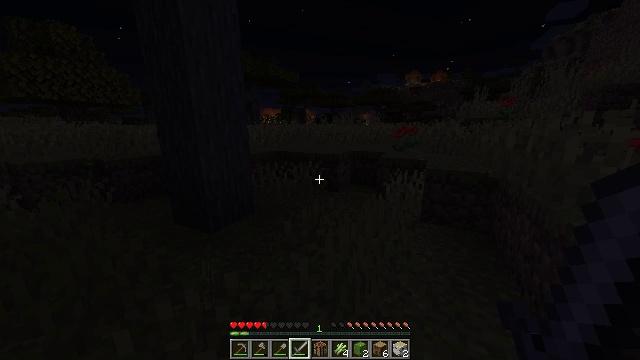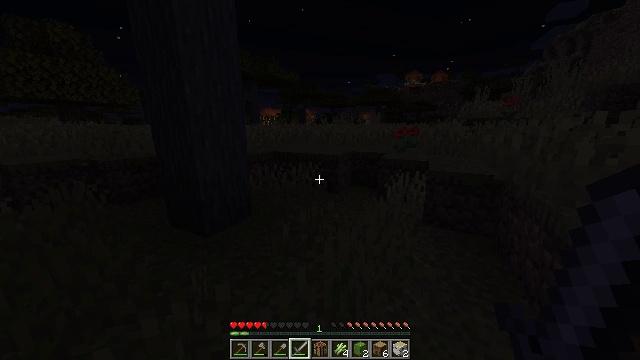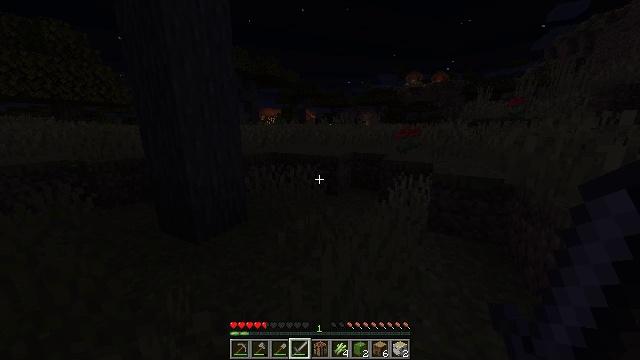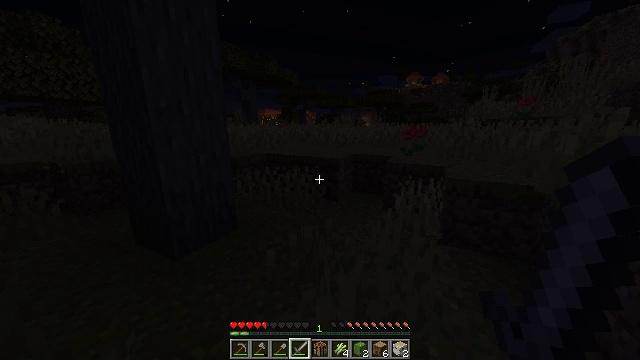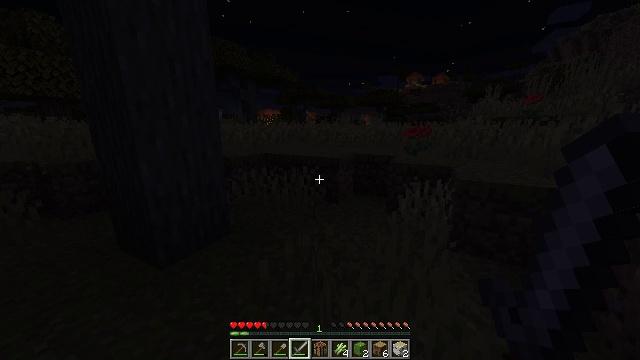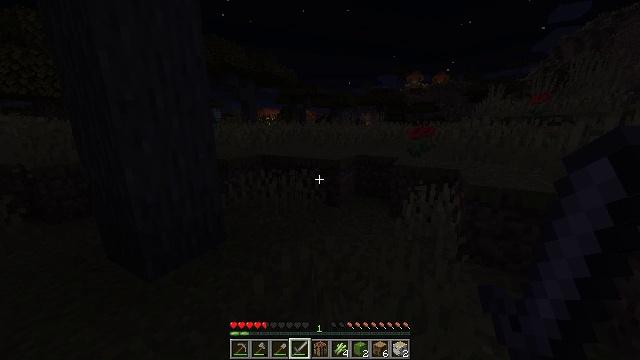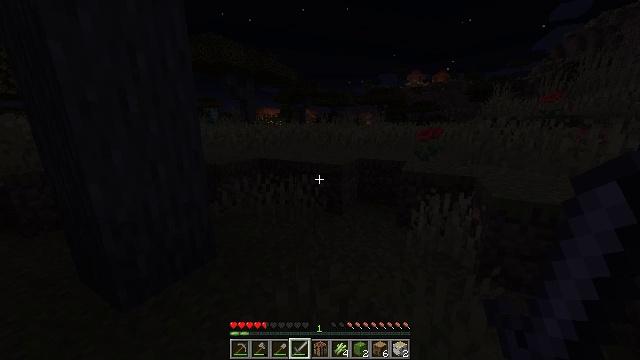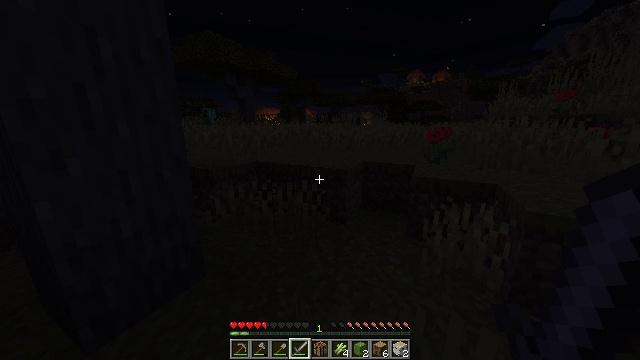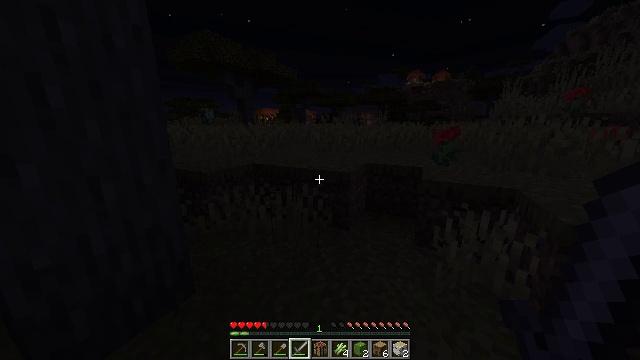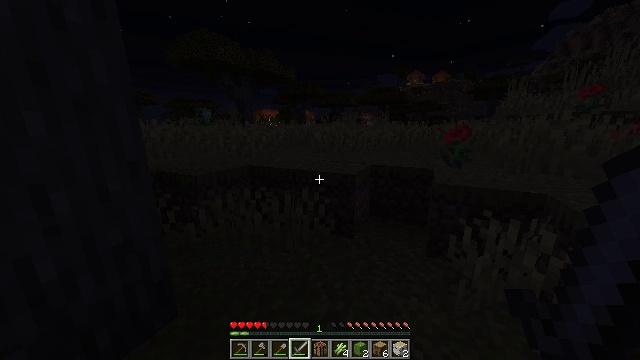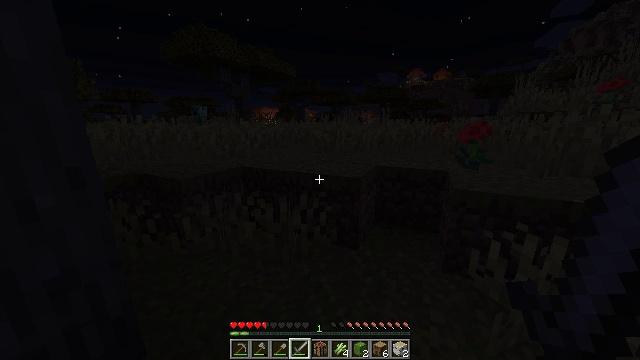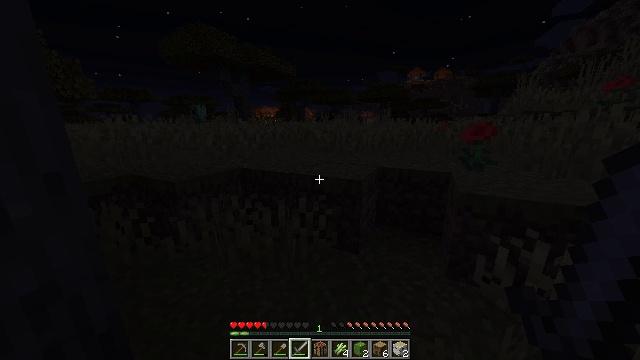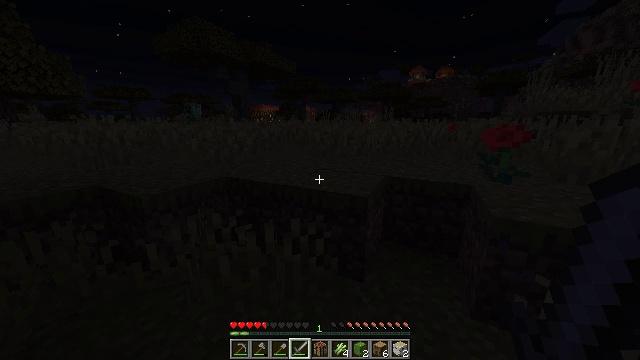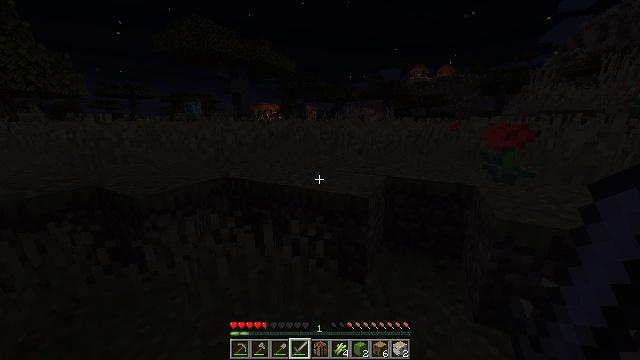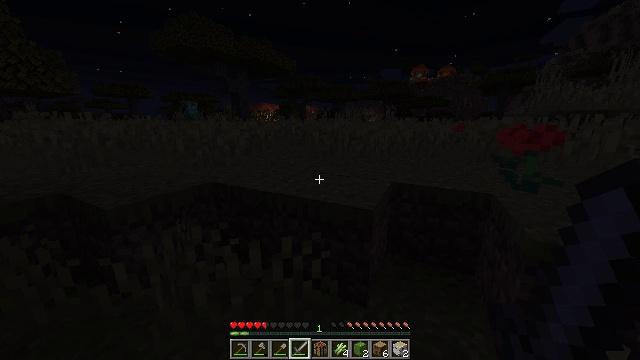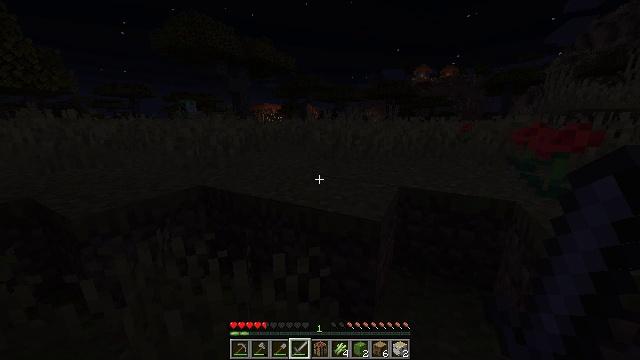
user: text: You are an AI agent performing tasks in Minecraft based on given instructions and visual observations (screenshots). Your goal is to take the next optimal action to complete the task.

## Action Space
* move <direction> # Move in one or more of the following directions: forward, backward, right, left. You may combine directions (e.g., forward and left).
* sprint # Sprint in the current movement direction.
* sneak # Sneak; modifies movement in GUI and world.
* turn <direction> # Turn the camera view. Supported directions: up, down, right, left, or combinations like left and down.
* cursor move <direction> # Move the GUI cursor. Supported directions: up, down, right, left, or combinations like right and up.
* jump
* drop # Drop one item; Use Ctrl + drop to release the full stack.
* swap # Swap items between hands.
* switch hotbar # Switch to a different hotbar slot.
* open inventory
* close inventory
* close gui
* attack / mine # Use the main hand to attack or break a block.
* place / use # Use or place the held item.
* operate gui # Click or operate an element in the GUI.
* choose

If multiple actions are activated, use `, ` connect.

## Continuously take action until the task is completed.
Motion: motion action
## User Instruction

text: Recycle the acacia door.
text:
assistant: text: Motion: move forward
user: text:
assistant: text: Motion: move forward
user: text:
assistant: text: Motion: move forward
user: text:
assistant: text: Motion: move forward
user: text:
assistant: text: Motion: move forward
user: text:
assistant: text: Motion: move forward
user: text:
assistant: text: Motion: move forward
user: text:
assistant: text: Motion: move forward
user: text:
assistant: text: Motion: move forward
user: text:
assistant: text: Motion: move forward
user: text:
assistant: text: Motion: move forward
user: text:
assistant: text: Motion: move forward
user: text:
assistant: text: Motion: move forward
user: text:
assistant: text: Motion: move forward
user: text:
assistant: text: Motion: move forward
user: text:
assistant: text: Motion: move forward
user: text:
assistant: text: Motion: move forward
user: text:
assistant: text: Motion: move forward
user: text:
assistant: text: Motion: move forward
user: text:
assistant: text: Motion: move forward, jump
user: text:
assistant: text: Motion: move forward, jump
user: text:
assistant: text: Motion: move forward, jump
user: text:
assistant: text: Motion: move forward
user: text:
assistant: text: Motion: move forward
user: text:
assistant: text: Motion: move forward
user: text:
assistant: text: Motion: move forward
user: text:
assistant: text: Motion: move forward
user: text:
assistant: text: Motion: move forward
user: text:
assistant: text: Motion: move forward
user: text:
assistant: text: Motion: move forward